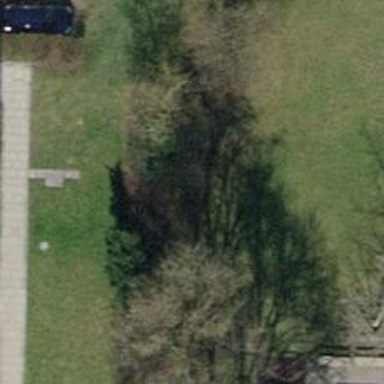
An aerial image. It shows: Urban tree adds touch of nature to the surroundings.